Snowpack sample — Buffalo Mountain, Silverthorne, Colorado, USA (1/25/25, 10:11 AM MST)
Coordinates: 39.6222, -106.1139
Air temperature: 22 °F
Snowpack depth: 110 cm
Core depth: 10 cm
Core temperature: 46.4 °F
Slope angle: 12°, slope face: 102°
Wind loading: high
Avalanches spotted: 0
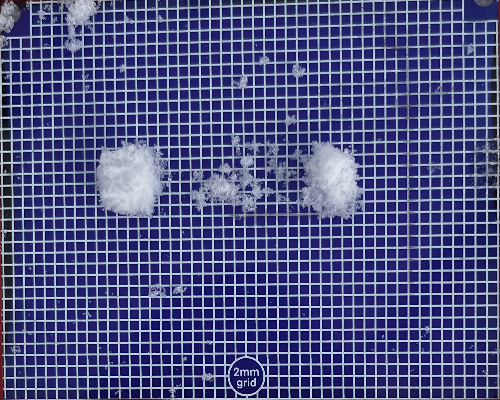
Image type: profile
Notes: No avalanches nearby, collected on the outskirts of a fire break 15 meters from the treeline, on way to Buffalo and Red Mountain